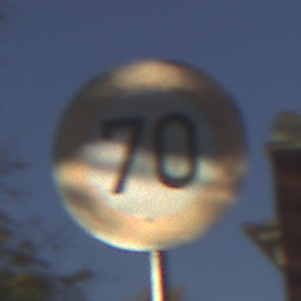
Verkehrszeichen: Geschwindigkeit70
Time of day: SunriseSunset
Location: Outdoor (Urban)
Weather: PartlyCloudy
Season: Autumn
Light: Natural